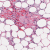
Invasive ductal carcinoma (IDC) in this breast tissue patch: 0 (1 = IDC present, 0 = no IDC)